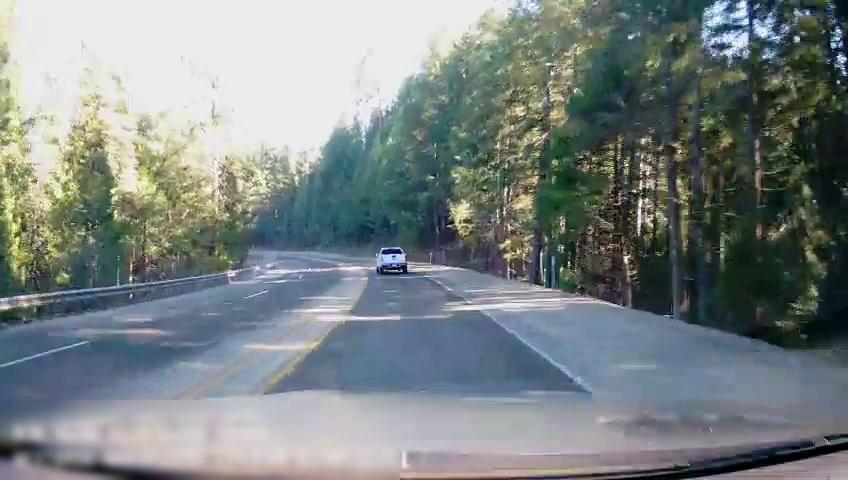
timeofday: Day
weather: Sunny
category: Drivable Space
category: Vehicles | Truck
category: Lanes | Alternate Lane
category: Lanes | Current Lane
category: Lanes | Opposite Lane